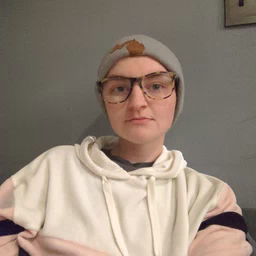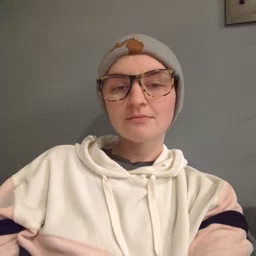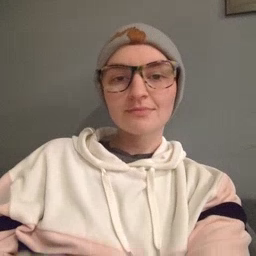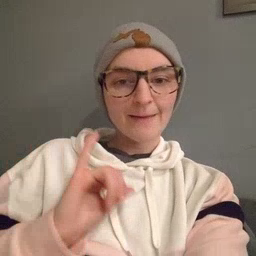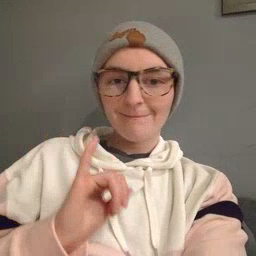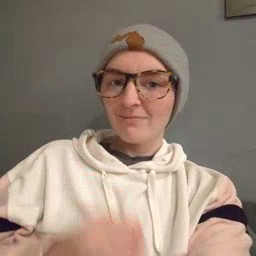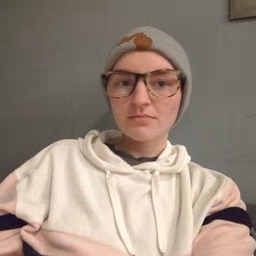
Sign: same